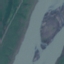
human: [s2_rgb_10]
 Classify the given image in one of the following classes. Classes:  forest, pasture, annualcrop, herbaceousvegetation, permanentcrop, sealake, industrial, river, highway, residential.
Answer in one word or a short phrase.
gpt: River